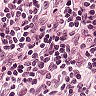
Metastatic tissue present: no